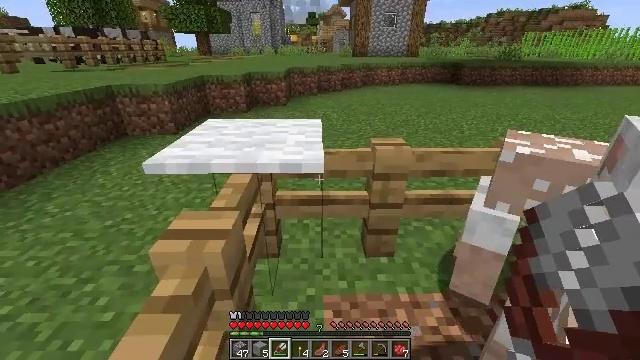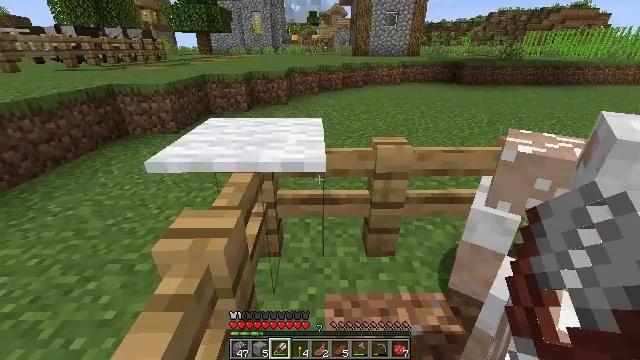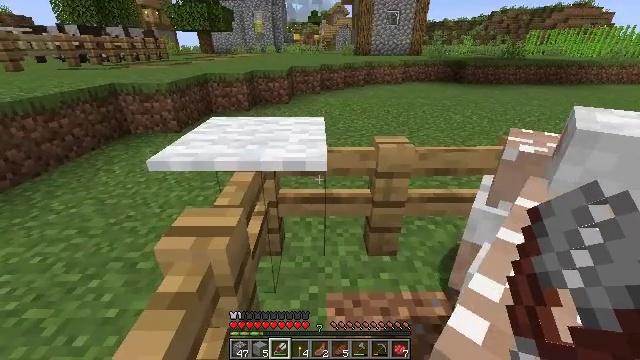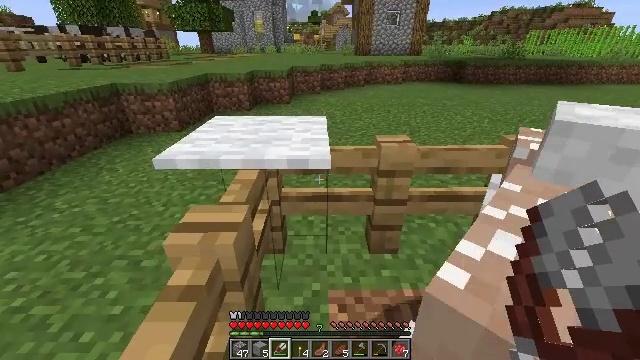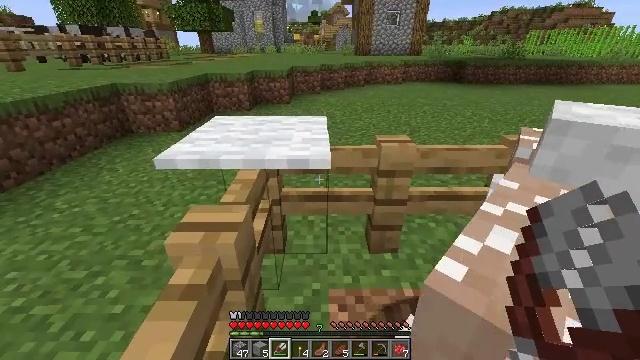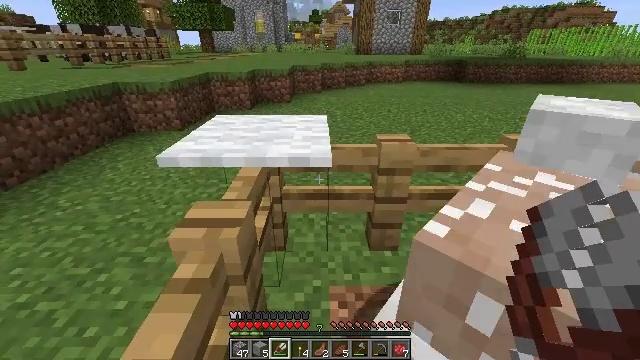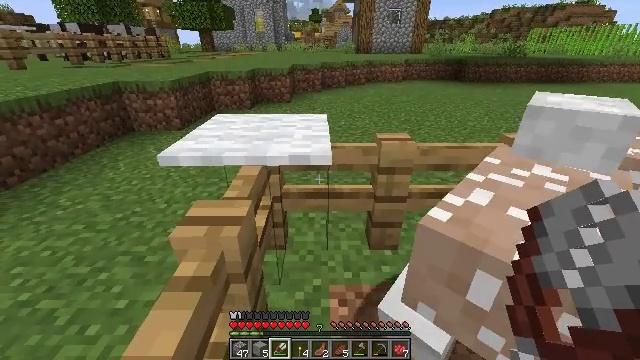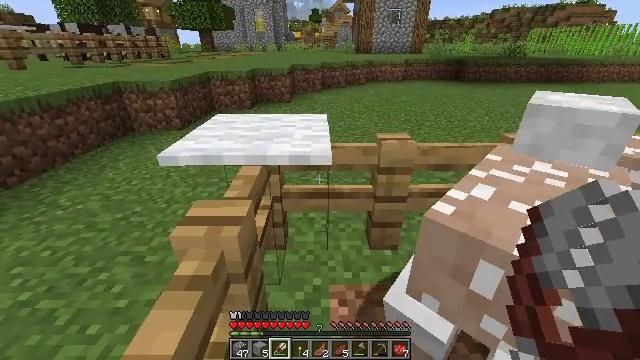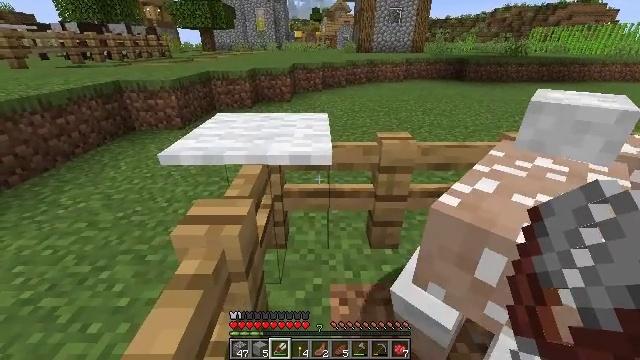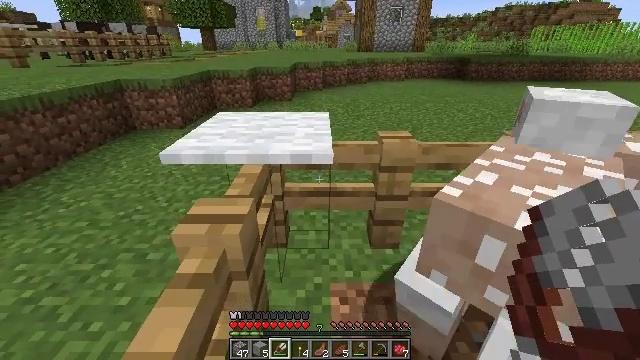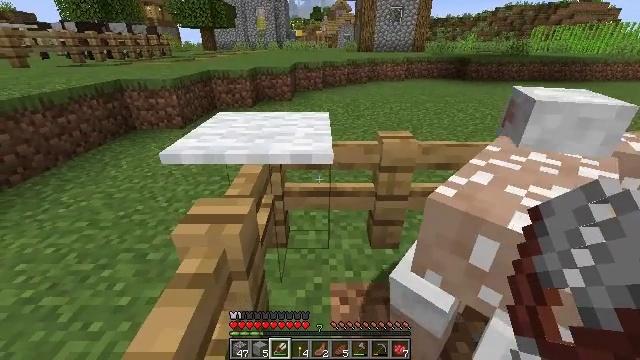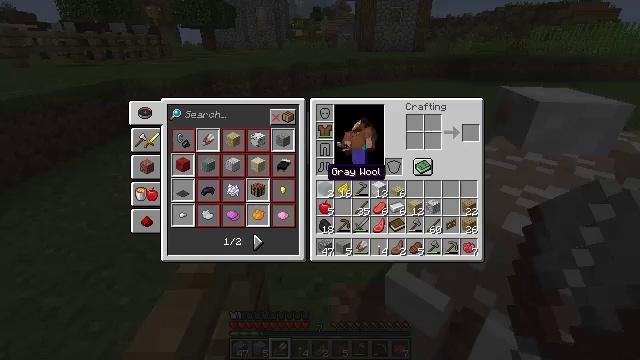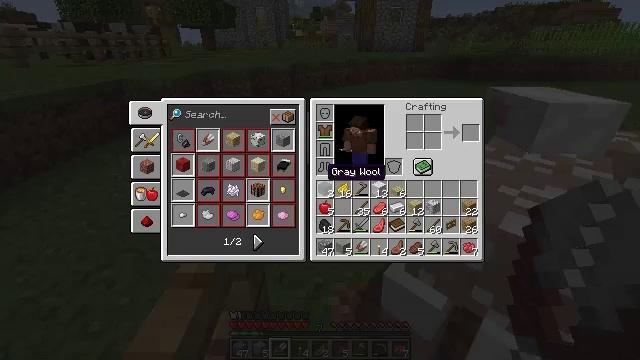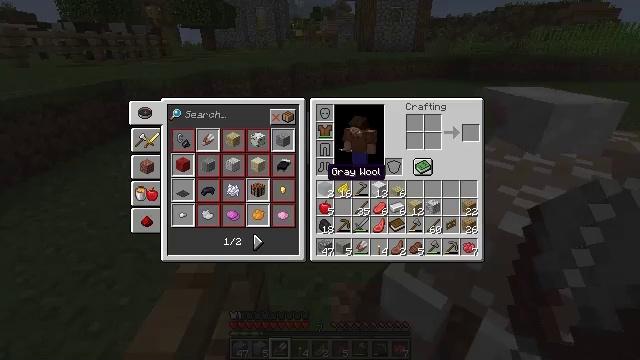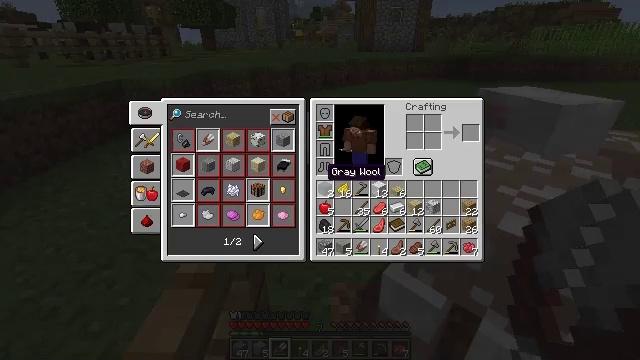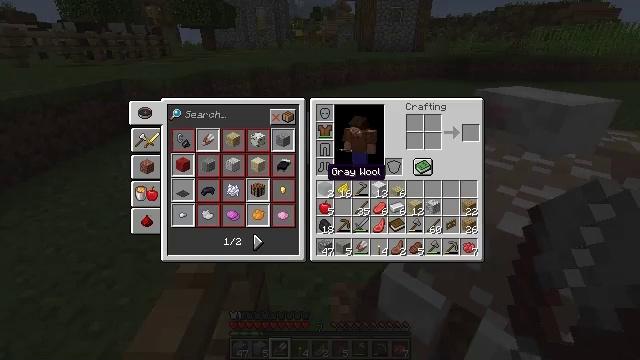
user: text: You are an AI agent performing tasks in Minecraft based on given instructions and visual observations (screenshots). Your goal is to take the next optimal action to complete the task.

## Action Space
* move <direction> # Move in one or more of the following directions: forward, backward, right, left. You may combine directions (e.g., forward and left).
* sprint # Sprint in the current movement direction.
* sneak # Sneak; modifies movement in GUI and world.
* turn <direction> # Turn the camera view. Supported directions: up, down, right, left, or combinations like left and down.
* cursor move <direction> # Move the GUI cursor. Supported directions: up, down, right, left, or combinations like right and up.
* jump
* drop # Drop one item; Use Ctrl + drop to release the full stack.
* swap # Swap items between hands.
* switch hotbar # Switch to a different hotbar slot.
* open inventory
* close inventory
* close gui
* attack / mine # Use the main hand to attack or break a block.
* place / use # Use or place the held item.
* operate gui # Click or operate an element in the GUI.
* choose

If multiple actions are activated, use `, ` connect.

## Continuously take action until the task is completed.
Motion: motion action
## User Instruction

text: Combine iron ingots to craft an iron door at the crafting table.
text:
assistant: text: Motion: no_op
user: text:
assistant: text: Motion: no_op
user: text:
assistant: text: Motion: no_op
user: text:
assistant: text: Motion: no_op
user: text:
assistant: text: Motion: no_op
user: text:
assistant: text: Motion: no_op
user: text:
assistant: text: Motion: no_op
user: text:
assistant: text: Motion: no_op
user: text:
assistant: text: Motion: no_op
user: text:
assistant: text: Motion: no_op
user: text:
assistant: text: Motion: open inventory
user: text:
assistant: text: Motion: open inventory
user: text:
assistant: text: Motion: open inventory
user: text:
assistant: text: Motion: open inventory
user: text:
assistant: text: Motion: no_op
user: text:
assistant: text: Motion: no_op
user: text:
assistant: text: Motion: no_op
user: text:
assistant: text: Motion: no_op
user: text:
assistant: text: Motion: no_op
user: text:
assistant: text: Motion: no_op
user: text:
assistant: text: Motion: no_op
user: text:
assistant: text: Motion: no_op
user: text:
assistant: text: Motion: no_op
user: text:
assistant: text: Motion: no_op
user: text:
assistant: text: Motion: no_op
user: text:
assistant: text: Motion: no_op
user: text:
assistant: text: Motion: no_op
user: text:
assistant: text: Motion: no_op
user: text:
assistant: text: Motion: no_op
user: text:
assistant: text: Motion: no_op